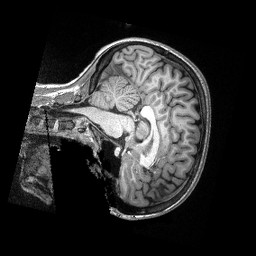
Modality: T1w
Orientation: sagittal